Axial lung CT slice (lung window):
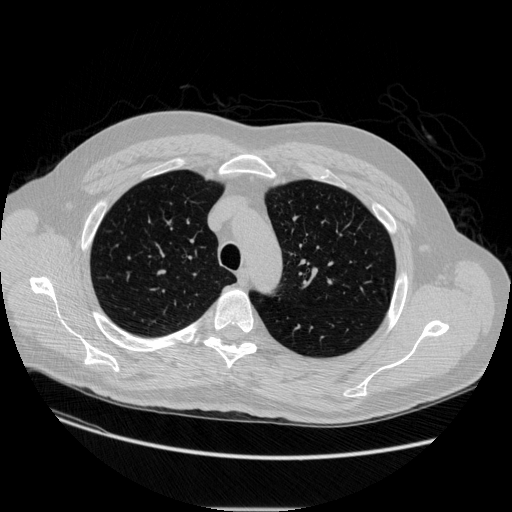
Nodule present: no